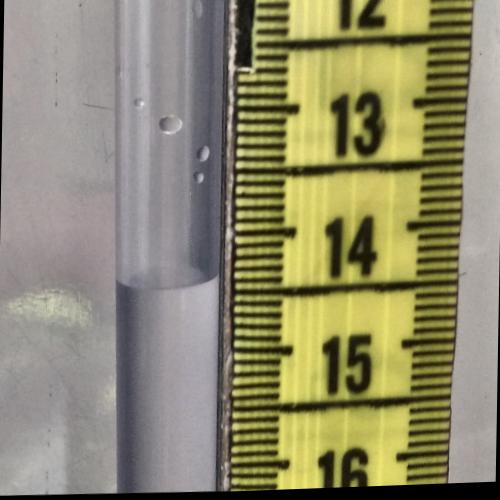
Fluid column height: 14.4 cm